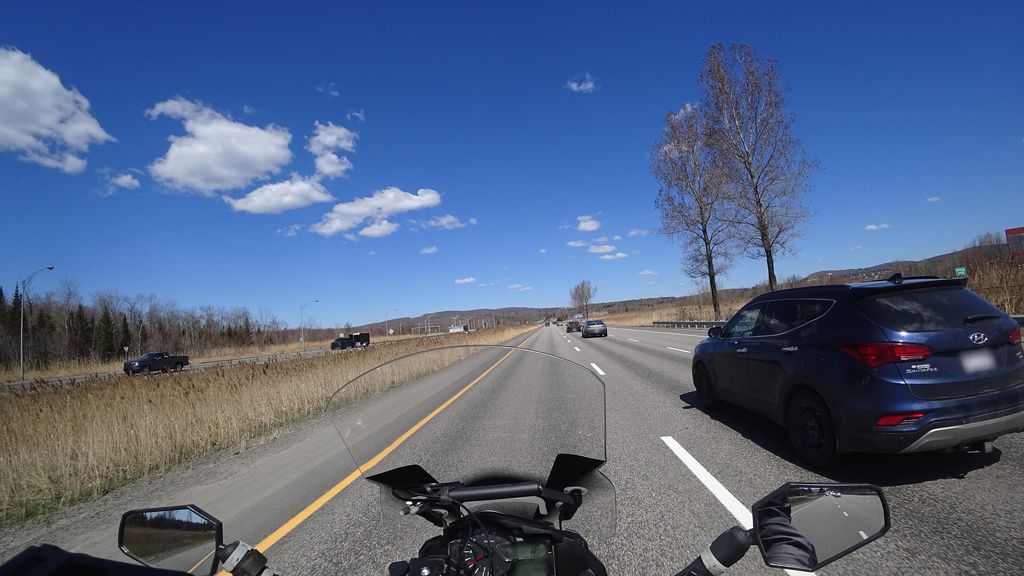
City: quebec_city